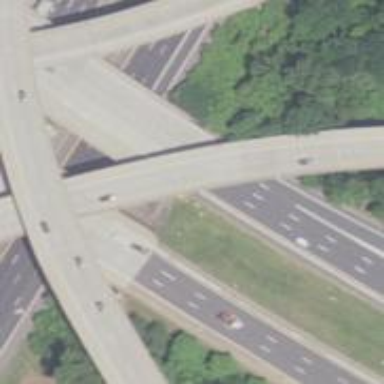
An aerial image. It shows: Bridge.